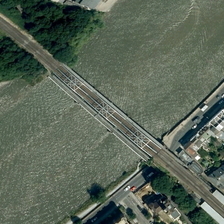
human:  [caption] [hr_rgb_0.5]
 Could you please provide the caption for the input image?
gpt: a bridge is on a river with some buildings and green trees in two sides of it .

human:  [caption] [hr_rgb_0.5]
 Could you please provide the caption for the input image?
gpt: a bridge is on a river with some buildings and green trees in two sides of it .

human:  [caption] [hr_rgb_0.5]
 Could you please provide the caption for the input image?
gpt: a bridge is on a river with some buildings and green trees in two sides of it .

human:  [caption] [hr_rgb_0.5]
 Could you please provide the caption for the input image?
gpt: a bridge is on a river with some buildings and green trees in two sides of it .

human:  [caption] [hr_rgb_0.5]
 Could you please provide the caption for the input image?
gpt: a bridge is on a river with some buildings and green trees in two sides of it .